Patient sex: M
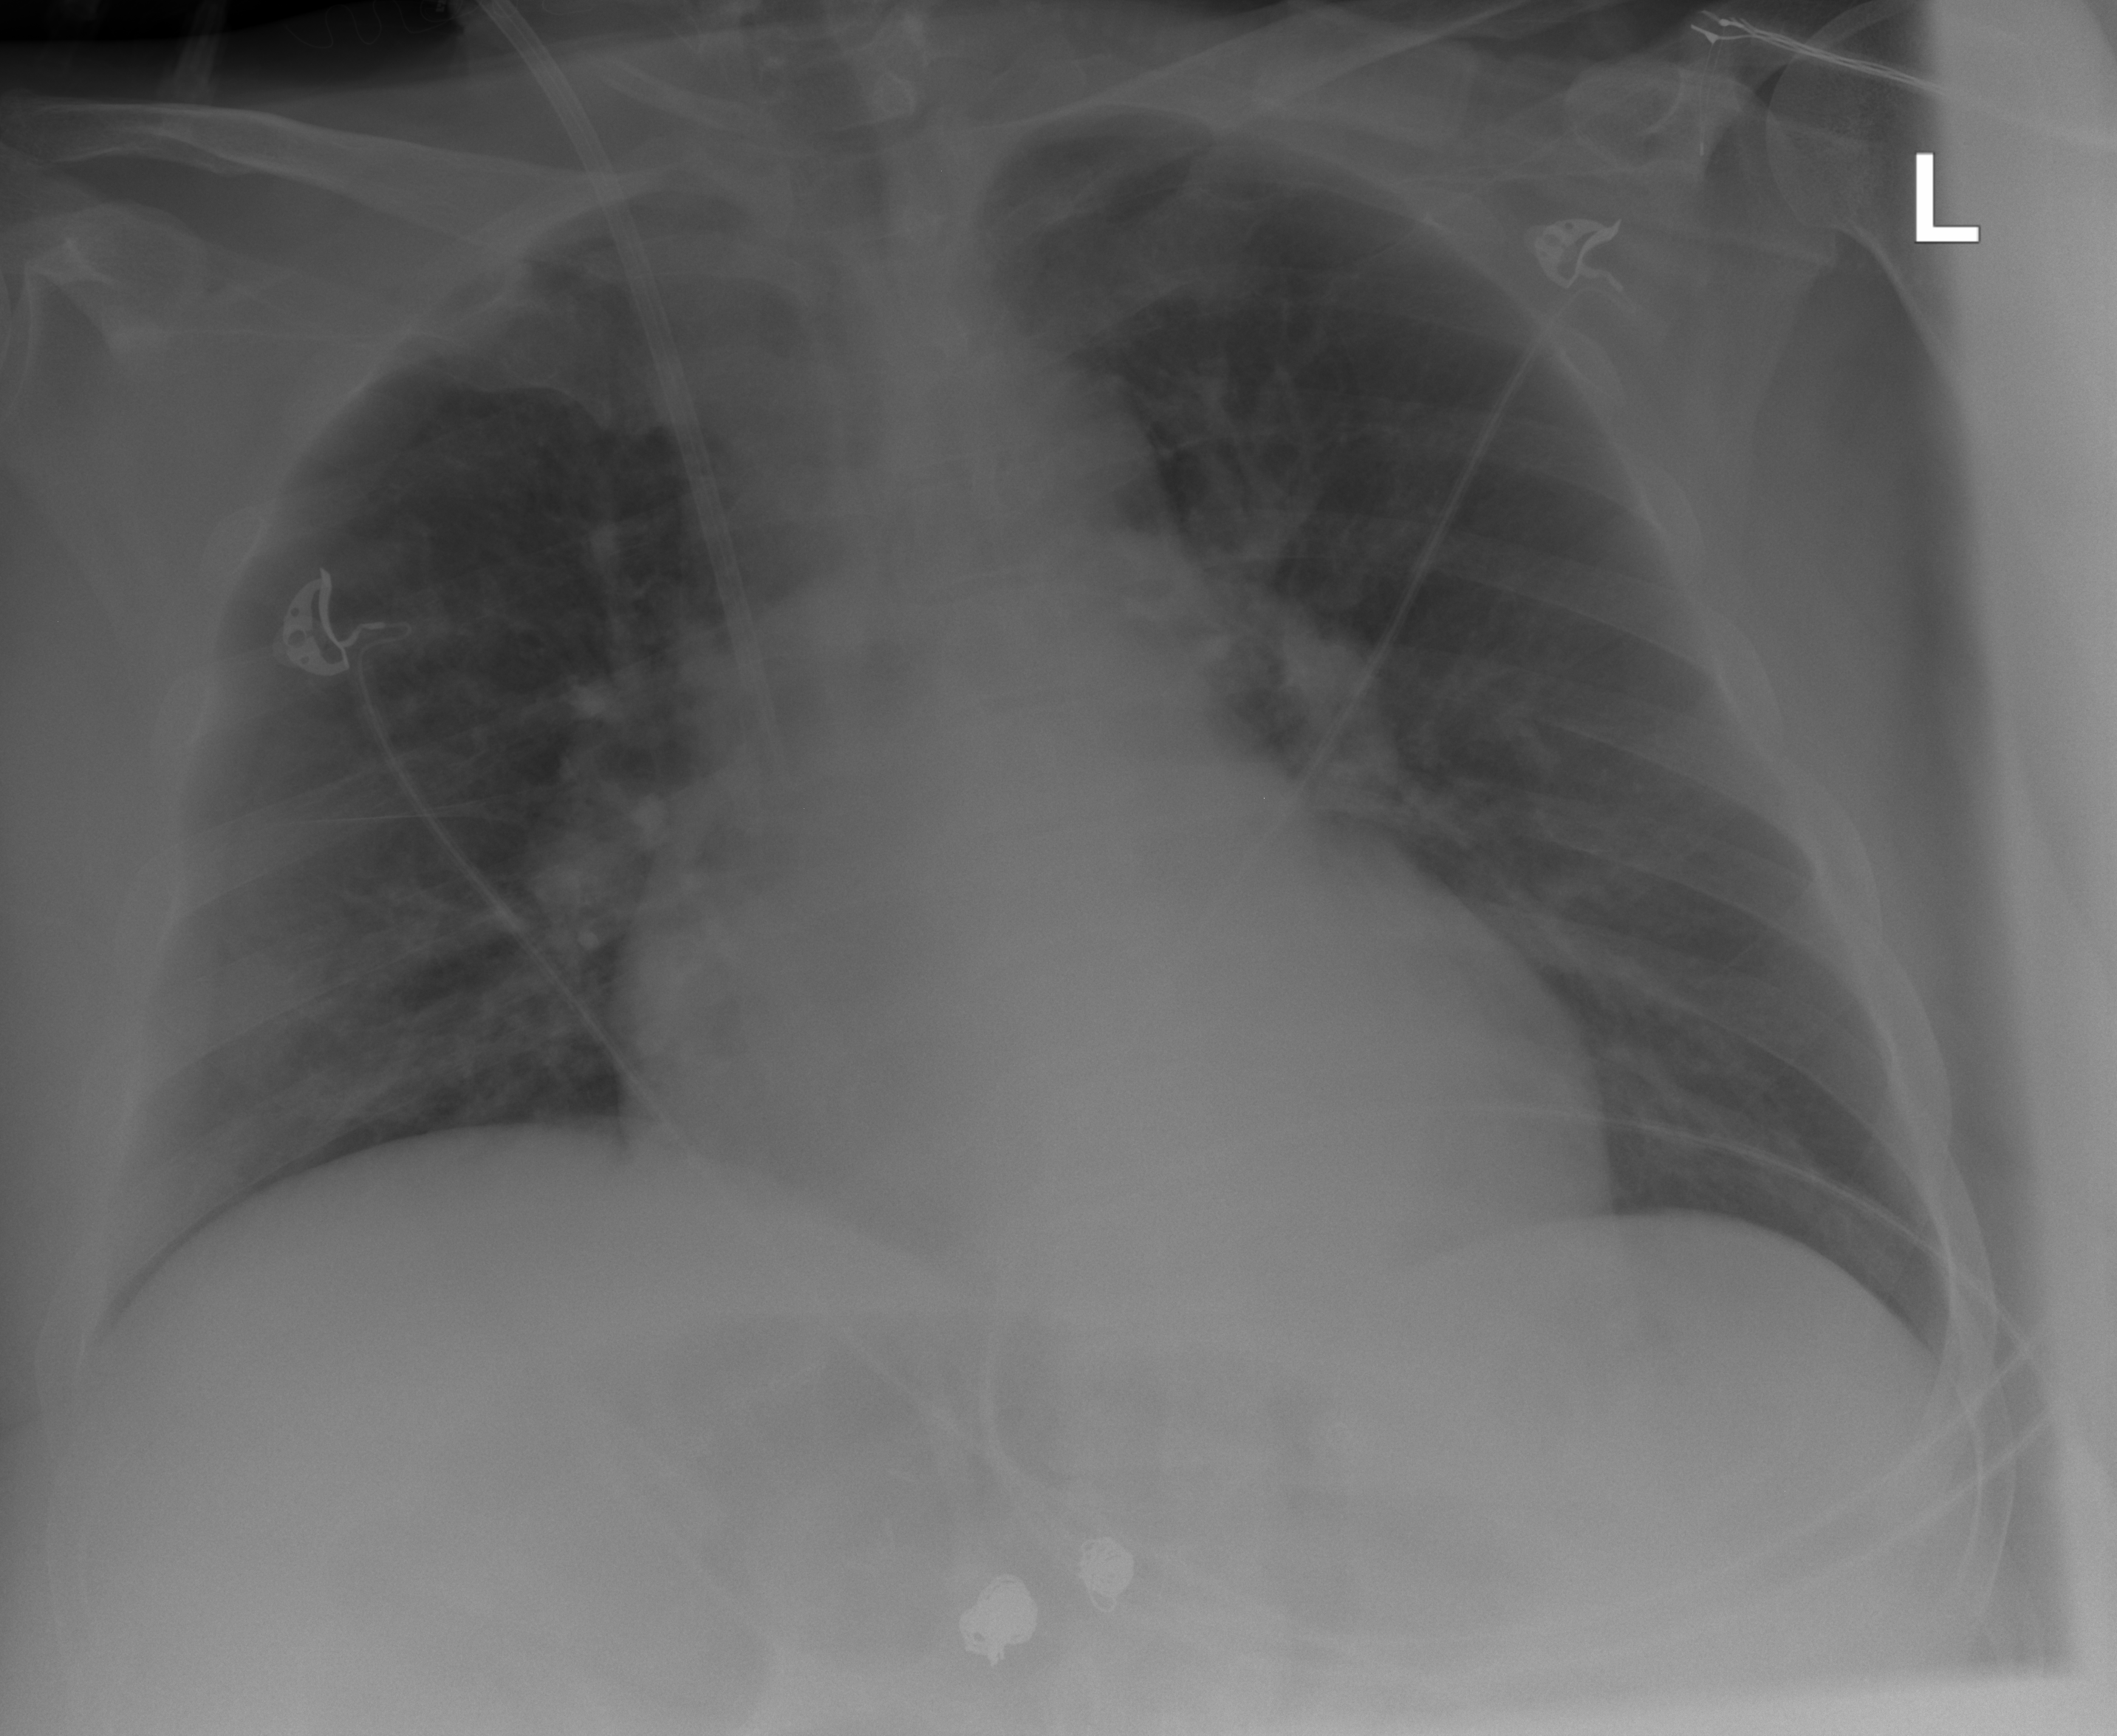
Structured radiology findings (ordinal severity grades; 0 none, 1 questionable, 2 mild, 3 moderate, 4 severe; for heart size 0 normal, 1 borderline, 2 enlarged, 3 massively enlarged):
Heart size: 2
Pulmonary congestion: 2
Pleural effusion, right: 2
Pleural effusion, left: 2
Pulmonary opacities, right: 0
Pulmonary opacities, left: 0
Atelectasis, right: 2
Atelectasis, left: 2